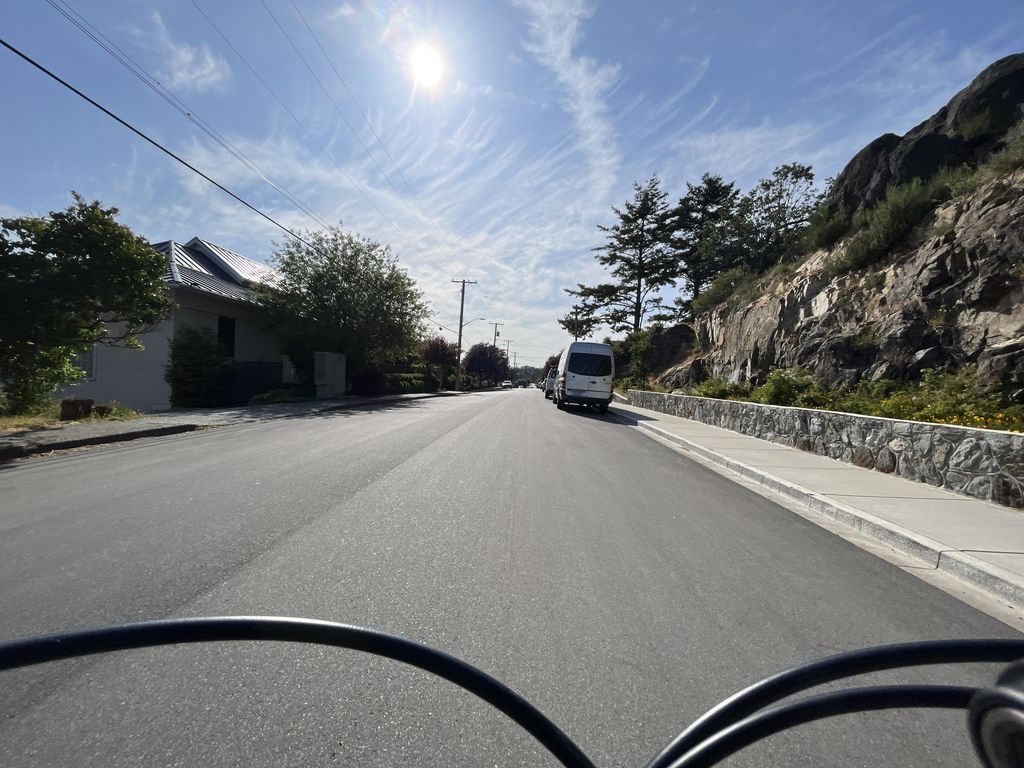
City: victoria